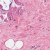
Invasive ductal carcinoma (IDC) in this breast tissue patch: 0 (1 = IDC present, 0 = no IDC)